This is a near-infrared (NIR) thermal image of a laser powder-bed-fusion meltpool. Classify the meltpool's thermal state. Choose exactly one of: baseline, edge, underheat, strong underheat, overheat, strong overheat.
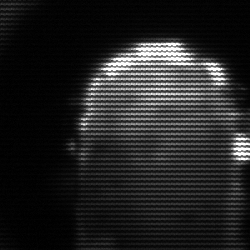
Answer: baseline